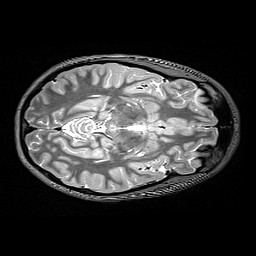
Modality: T2w
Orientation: axial
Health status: healthy
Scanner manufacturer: siemens
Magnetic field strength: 3 T
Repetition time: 4.8 s
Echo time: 0.458 s